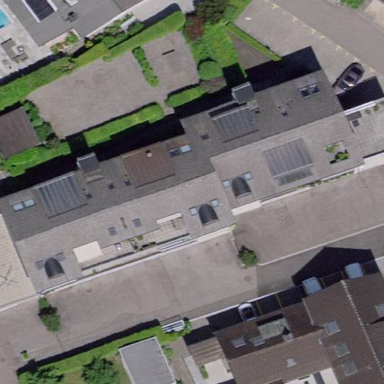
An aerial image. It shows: Image showing building with apartments.